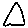
Label: triangle